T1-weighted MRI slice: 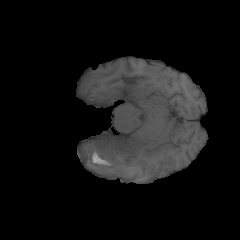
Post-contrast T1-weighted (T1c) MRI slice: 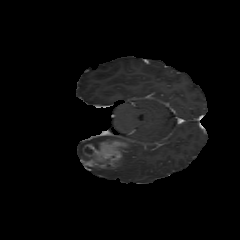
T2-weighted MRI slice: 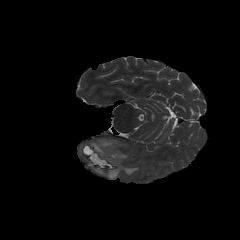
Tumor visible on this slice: yes